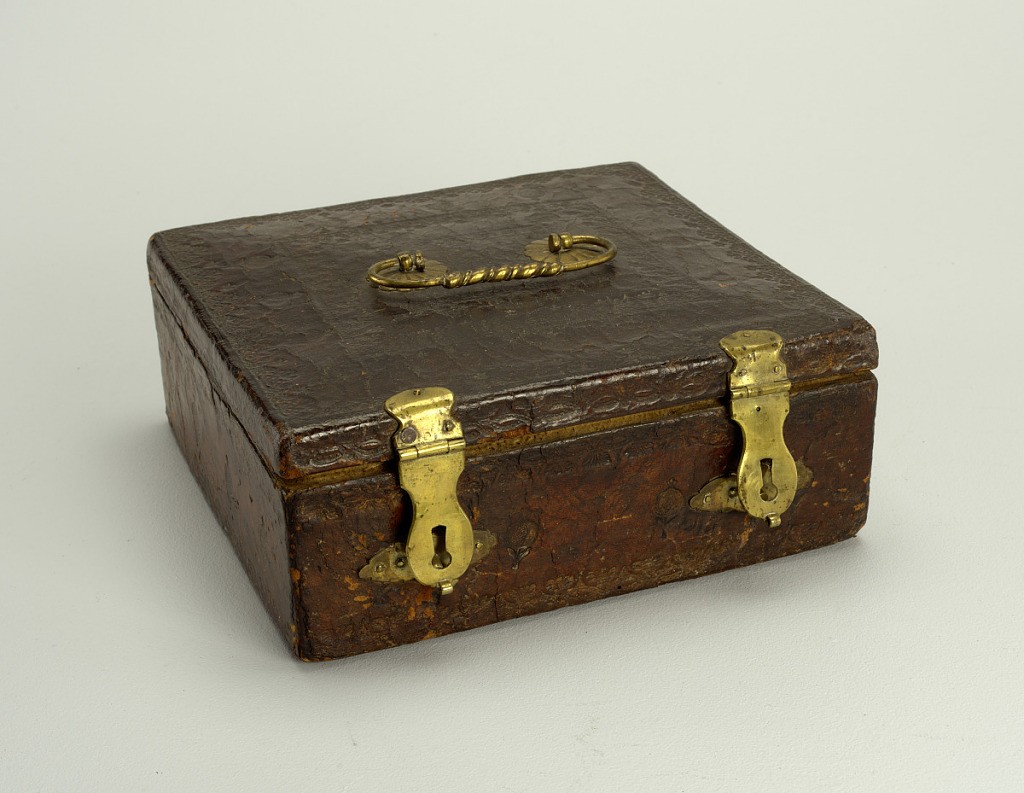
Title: Box
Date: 1701–50
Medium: leather, tooled and gilded
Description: Leather box with brass handle and hasps.